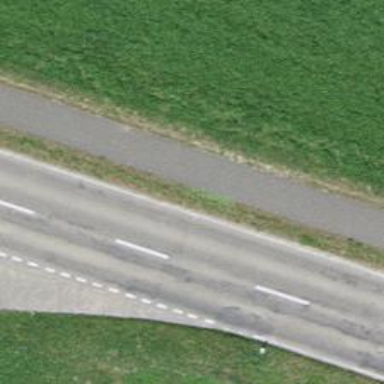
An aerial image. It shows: Cycleway.